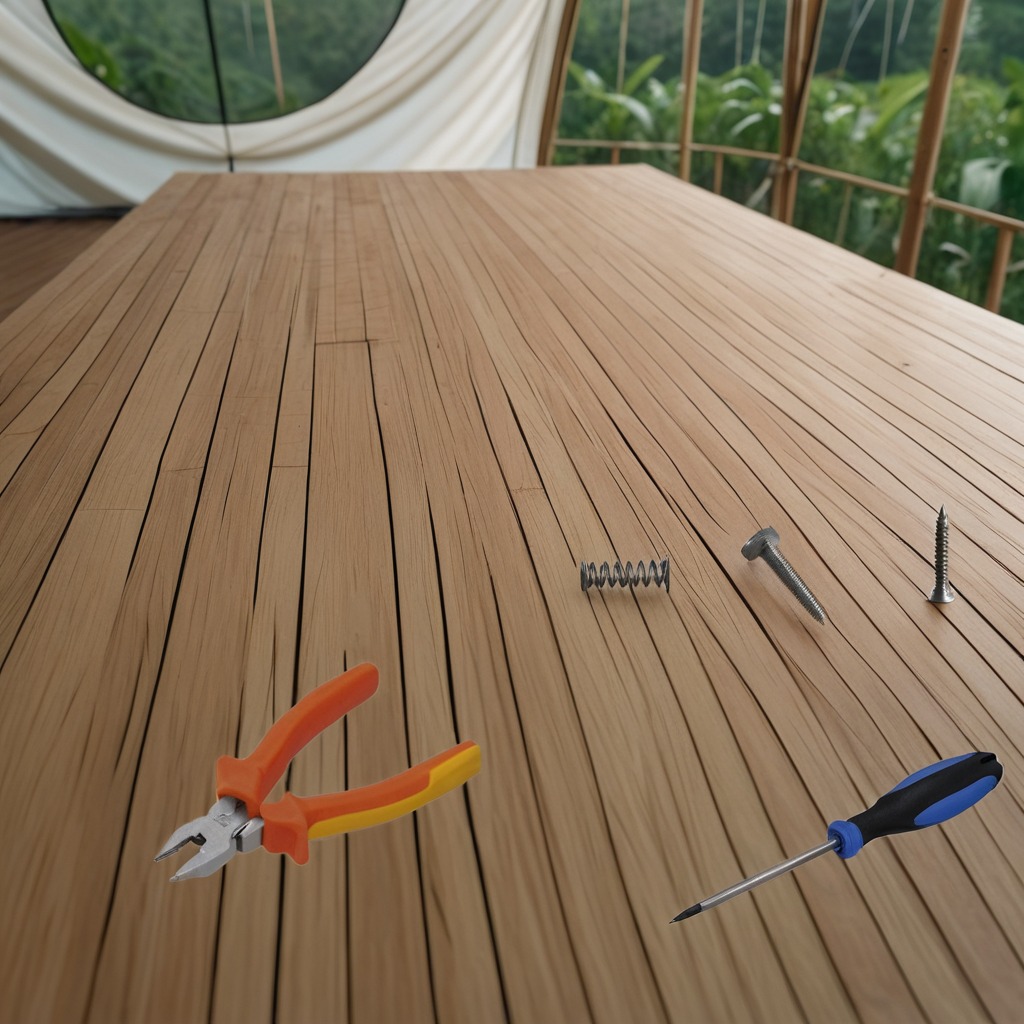
A metal machine screw, an iron nail, a pair of pliers, a coiled metal spring, and a screwdriver are lying on a wooden table inside a jungle field workshop tent.